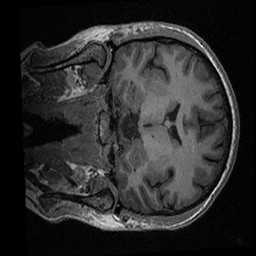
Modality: T1w
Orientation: coronal
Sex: male
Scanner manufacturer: ge
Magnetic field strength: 3 T
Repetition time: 0.0064 s
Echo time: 0.00281 s